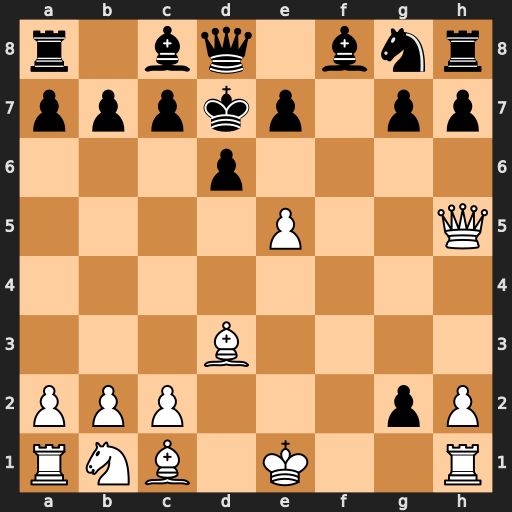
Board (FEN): r1bq1bnr/pppkp1pp/3p4/4P2Q/8/3B4/PPP3pP/RNB1K2R
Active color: w
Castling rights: KQ
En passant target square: -
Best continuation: e6+ Kc6 Qb5#